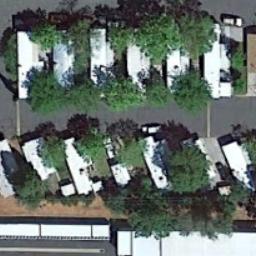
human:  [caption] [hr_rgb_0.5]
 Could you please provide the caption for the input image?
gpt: There are four rows of white mobile homes and a U-shaped path .

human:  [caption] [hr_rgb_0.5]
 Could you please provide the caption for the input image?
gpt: The mobile home park has some dense white mobile homes and some trees are among these mobile homes .

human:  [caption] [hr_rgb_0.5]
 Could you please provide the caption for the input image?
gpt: The mobile home park is next to some trees .

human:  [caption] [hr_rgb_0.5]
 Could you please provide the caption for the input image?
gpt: There are many trees in the mobile home park .

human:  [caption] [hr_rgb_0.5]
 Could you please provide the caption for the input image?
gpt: There are some green trees and white buildings in the mobile home park .